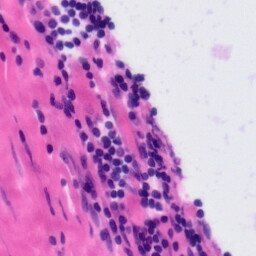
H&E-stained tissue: Tonsil